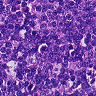
Metastatic tissue present: no